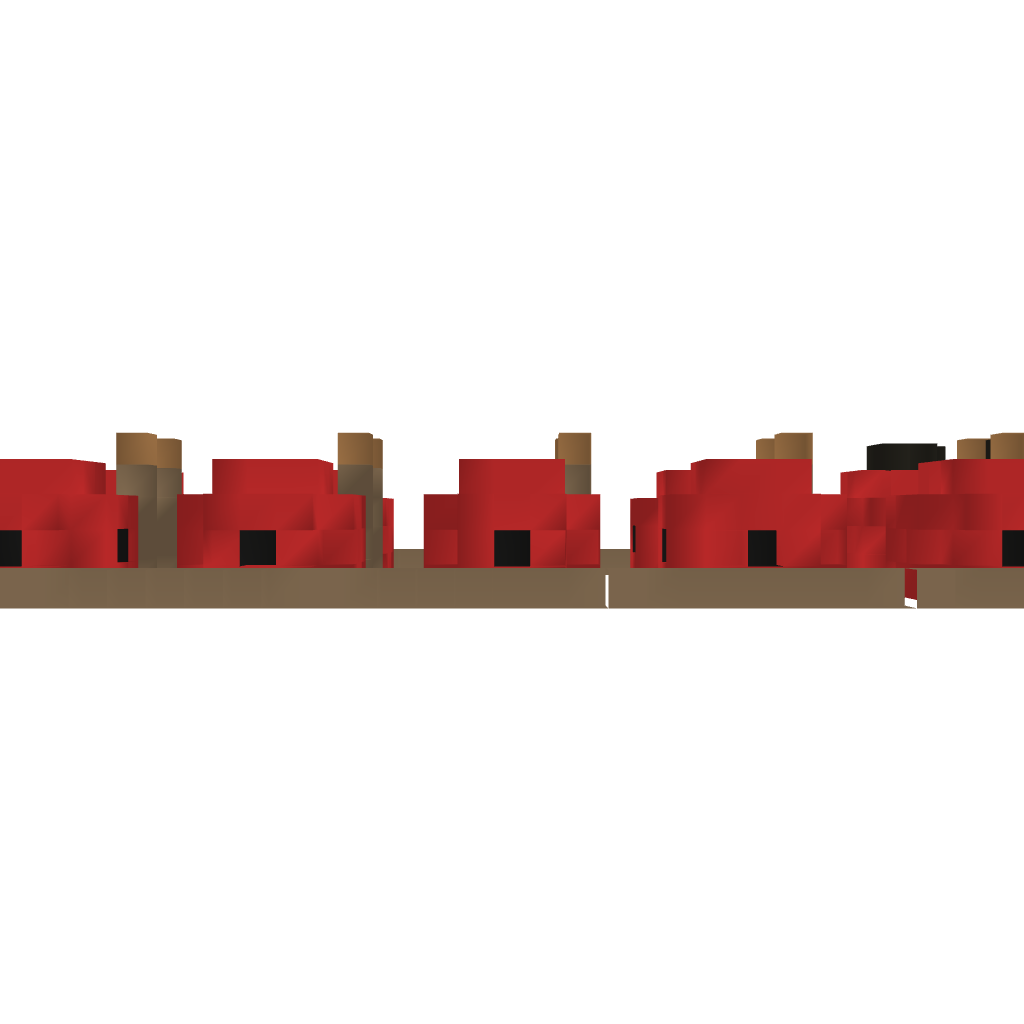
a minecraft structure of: Mushroom Village